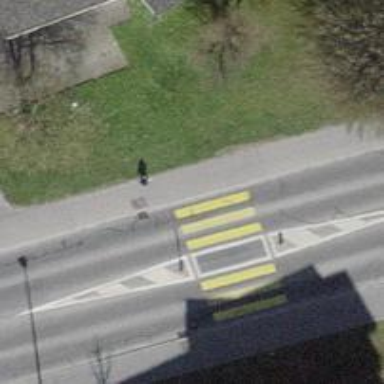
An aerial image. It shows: Footway with asphalt surface and zebra crossing.